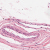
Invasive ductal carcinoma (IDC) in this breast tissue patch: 0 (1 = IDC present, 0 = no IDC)